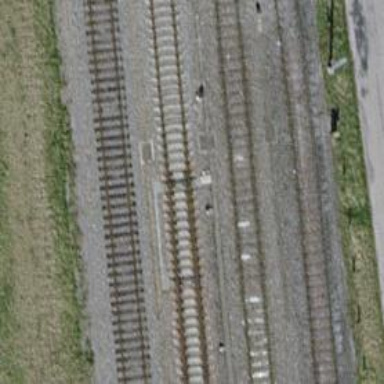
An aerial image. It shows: Railway switch.